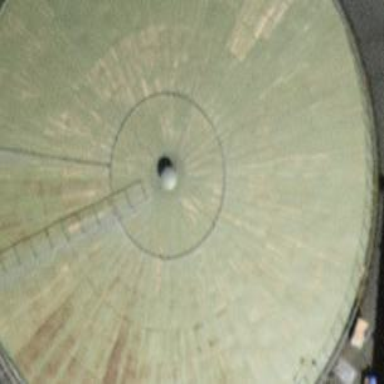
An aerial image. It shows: Building with storage tank.